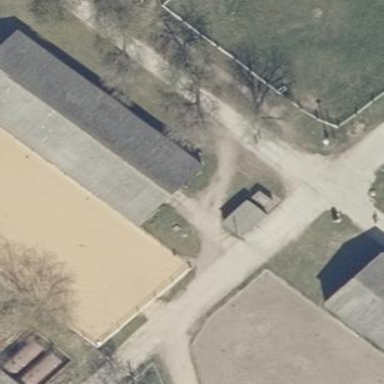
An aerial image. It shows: Gabled grey roof on farm auxiliary building. The roof is oriented along the length of the structure.